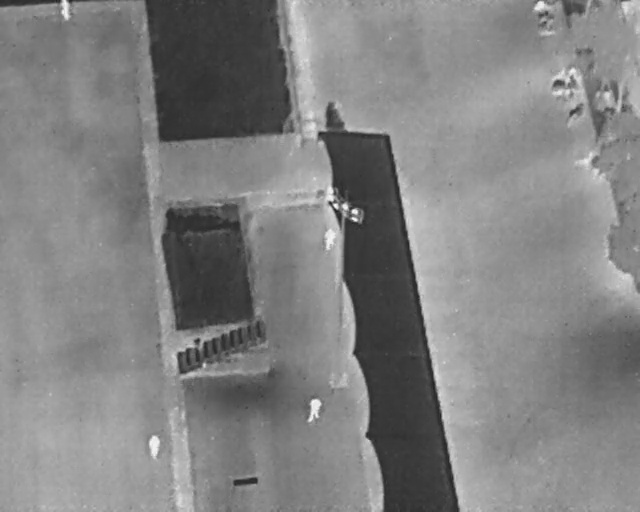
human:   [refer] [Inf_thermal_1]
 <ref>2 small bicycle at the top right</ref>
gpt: <box>[[84, 0, 86, 4, 2], [84, 4, 86, 7, 2]]</box>

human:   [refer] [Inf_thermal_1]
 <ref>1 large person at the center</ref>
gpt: <box>[[49, 45, 53, 48, 2]]</box>

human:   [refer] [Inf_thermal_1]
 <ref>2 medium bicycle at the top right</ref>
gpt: <box>[[88, 19, 90, 25, 128], [86, 13, 89, 20, 2]]</box>